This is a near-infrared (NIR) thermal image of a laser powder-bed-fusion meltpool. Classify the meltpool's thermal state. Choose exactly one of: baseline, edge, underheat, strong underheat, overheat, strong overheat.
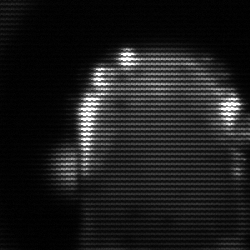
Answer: baseline